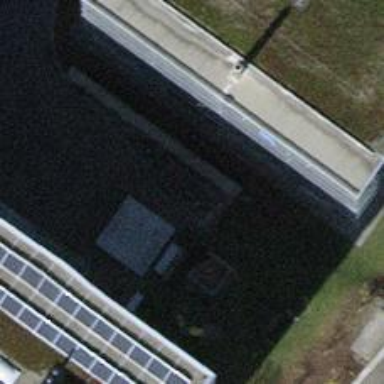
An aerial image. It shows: Bicycle parking facility.